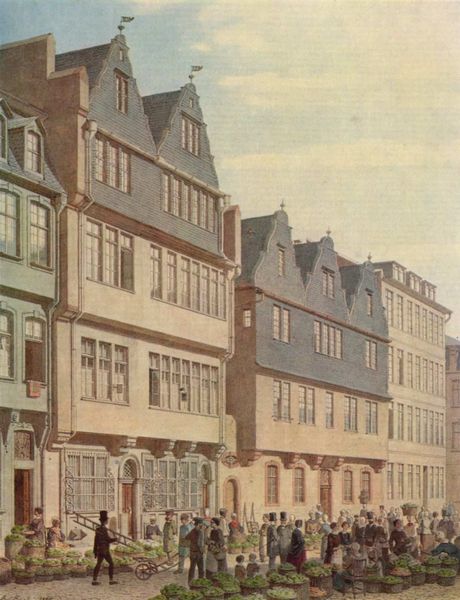
Titel: Frankfurt am Main, Haus Ochsenstein (Großer Hirschgraben)
Künstler: Carl Theodor Reiffenstein
Standort: Frankfurt (am Main)
Institution: Historisches Museum
Schlagwörter: blau, gemälde, himmel, mann, weiß, wolken, frauen, gelb, grün, menschen, ocker, stadt, blumen, fenster, frau, glas, grau, hut, hüte, kleid, kleider, lampe, licht, männer, schwarz, strasse, tür, zeichnung, dach, gebäude, haus, obst, rot, wolke, beige, fest, leute, zylinder, feier, wand, kleidung, mensch, bild, spiegel, häuser, norden, büsche, gehen, sonne, kind, personen, person, pflanzen, zilinder, front, rosa, genre, karren, kinder, räder, gemüse, ansicht, fahnen, fassade, fassaden, gasse, passanten, türen, fahne, körbe, dächer, giebel, mauer, tag, weis, baby, spazieren, markt, karre, schubkarre, schubkarren, wagen, romantik, leiter, tor, stadtansicht, eingang, eingänge, berlin, babys, dachfenster, schornsteinfeger, niederländisch, menschenmenge, flanieren, tore, fensterreihen, biedermeier, blaugrau, mauern, fachwerk, marktplatz, etagen, offene fenster, patrizier, fähnchen, feger, gibel, leiterwagen, häuserzeile, zeile, fronten, ansichten, häuserreihe, strassenlampe, hamburg, bewohner, marktstrasse, lübeck, hausansicht, hansestadt, bidermeier, wageb, kaminkehrer, patrizierhäuser, arkt, markkörbe